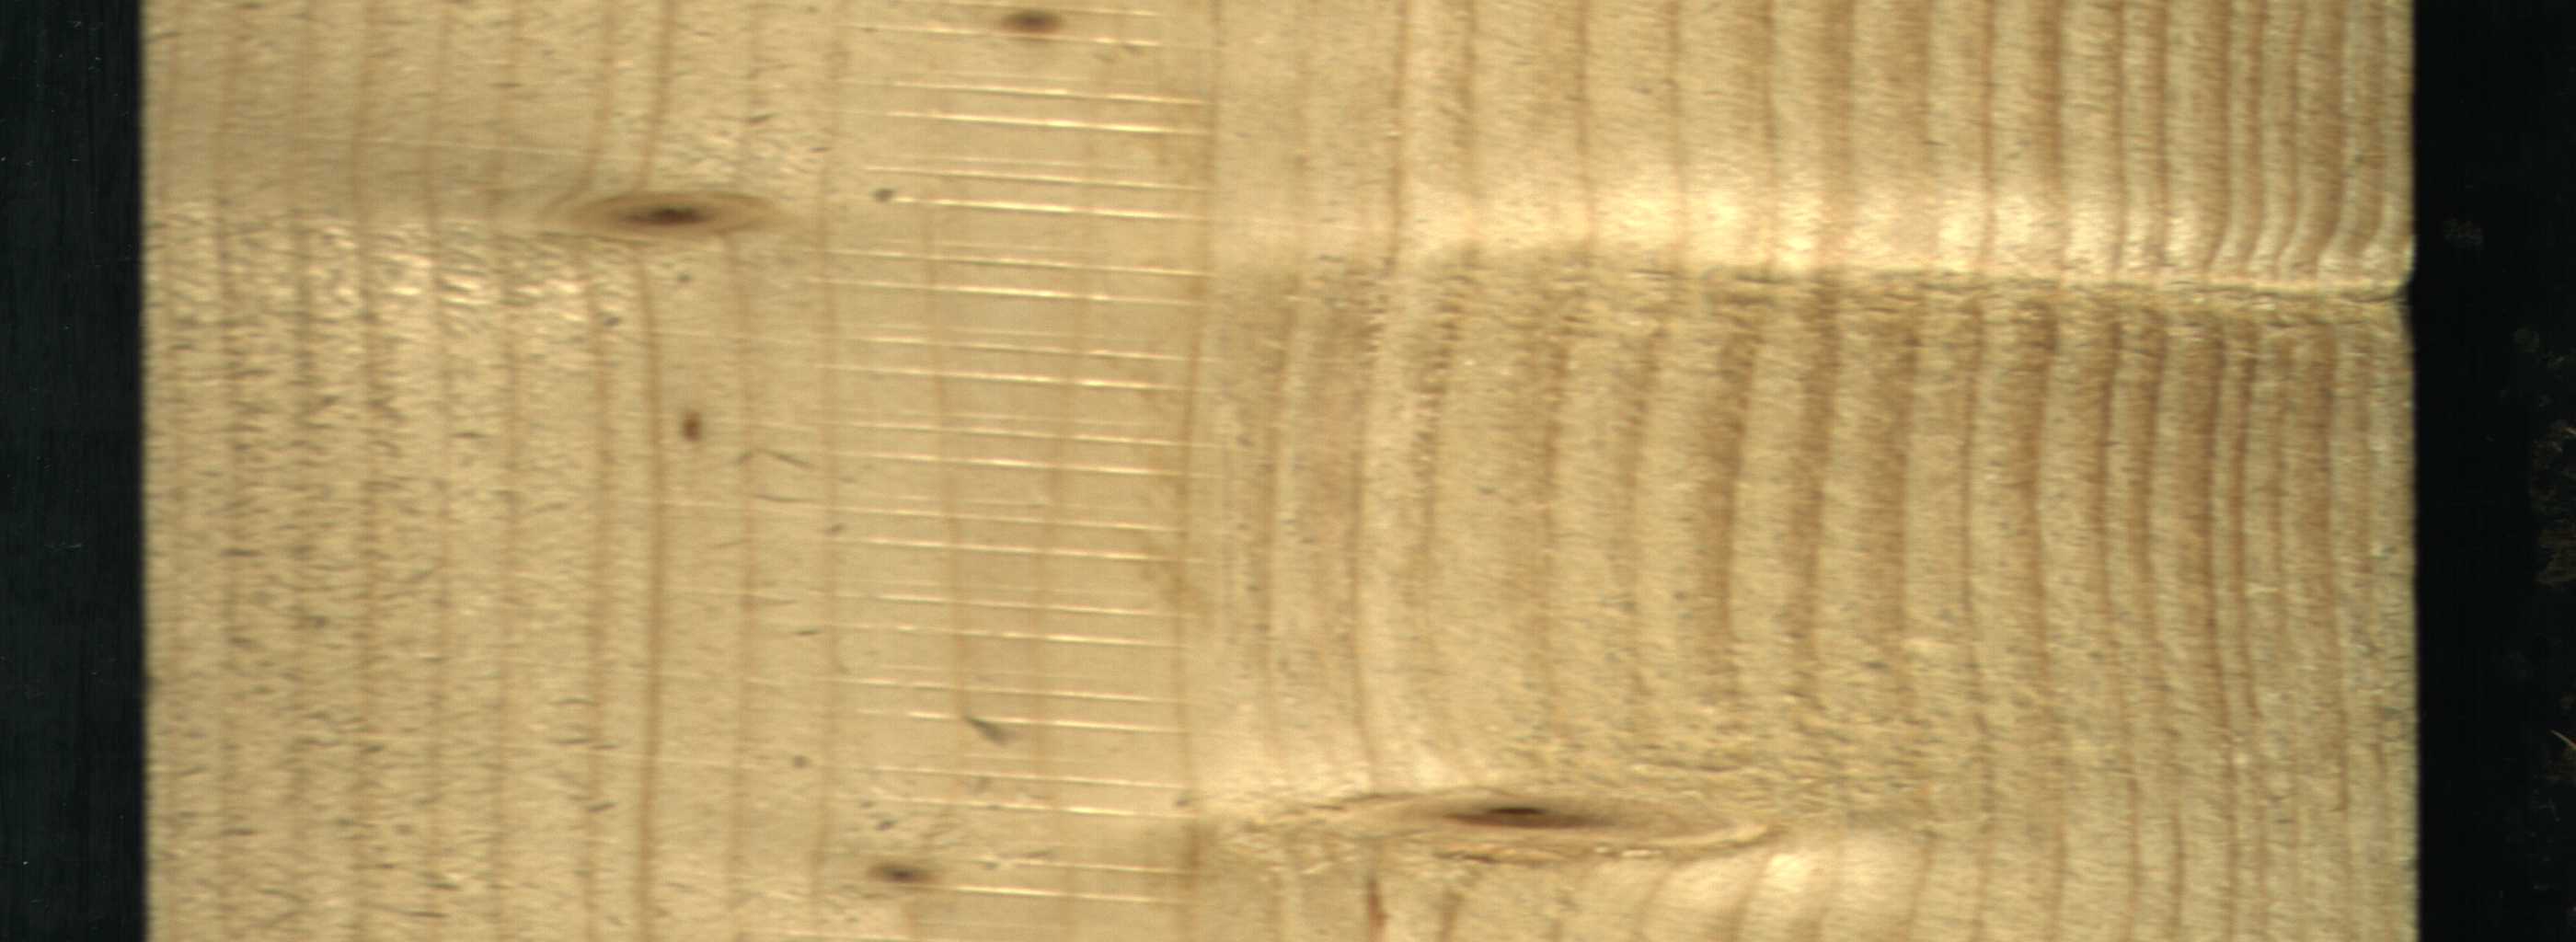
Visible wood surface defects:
Live_Knot
Live_Knot
Live_Knot
Live_Knot